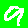
Digit: 9